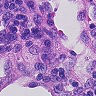
Metastatic tissue present: no